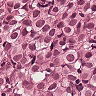
Metastatic tissue present: yes